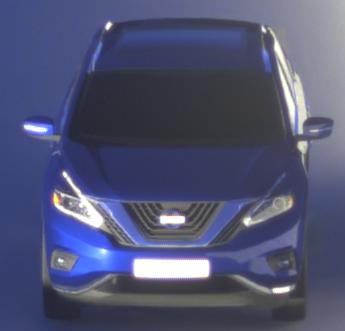
Make: Nissan
Model: Murano
Detailed model: Gen. 3 Z52
Model produced from: 2015
Doors: 5
Color: blue
Road condition: dry road
Daytime: sunrise or sunset
Contrast: high contrast